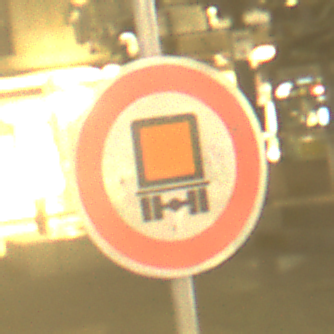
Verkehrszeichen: VerbotKennzeichnungspflichtigeKraftfahrzeugeGefaehrlicheGueter
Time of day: Night
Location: Outdoor (Urban)
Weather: Overcast
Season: NotSpecified
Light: Artificial